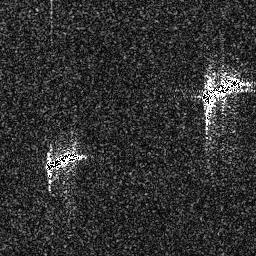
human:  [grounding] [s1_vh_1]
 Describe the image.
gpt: In the satellite image, there is  <ref>1 medium ship </ref> <box>[[16, 58, 33, 69, 0]]</box> located at left,  <ref>1 medium ship </ref> <box>[[77, 28, 95, 41, 0]]</box> located at right.